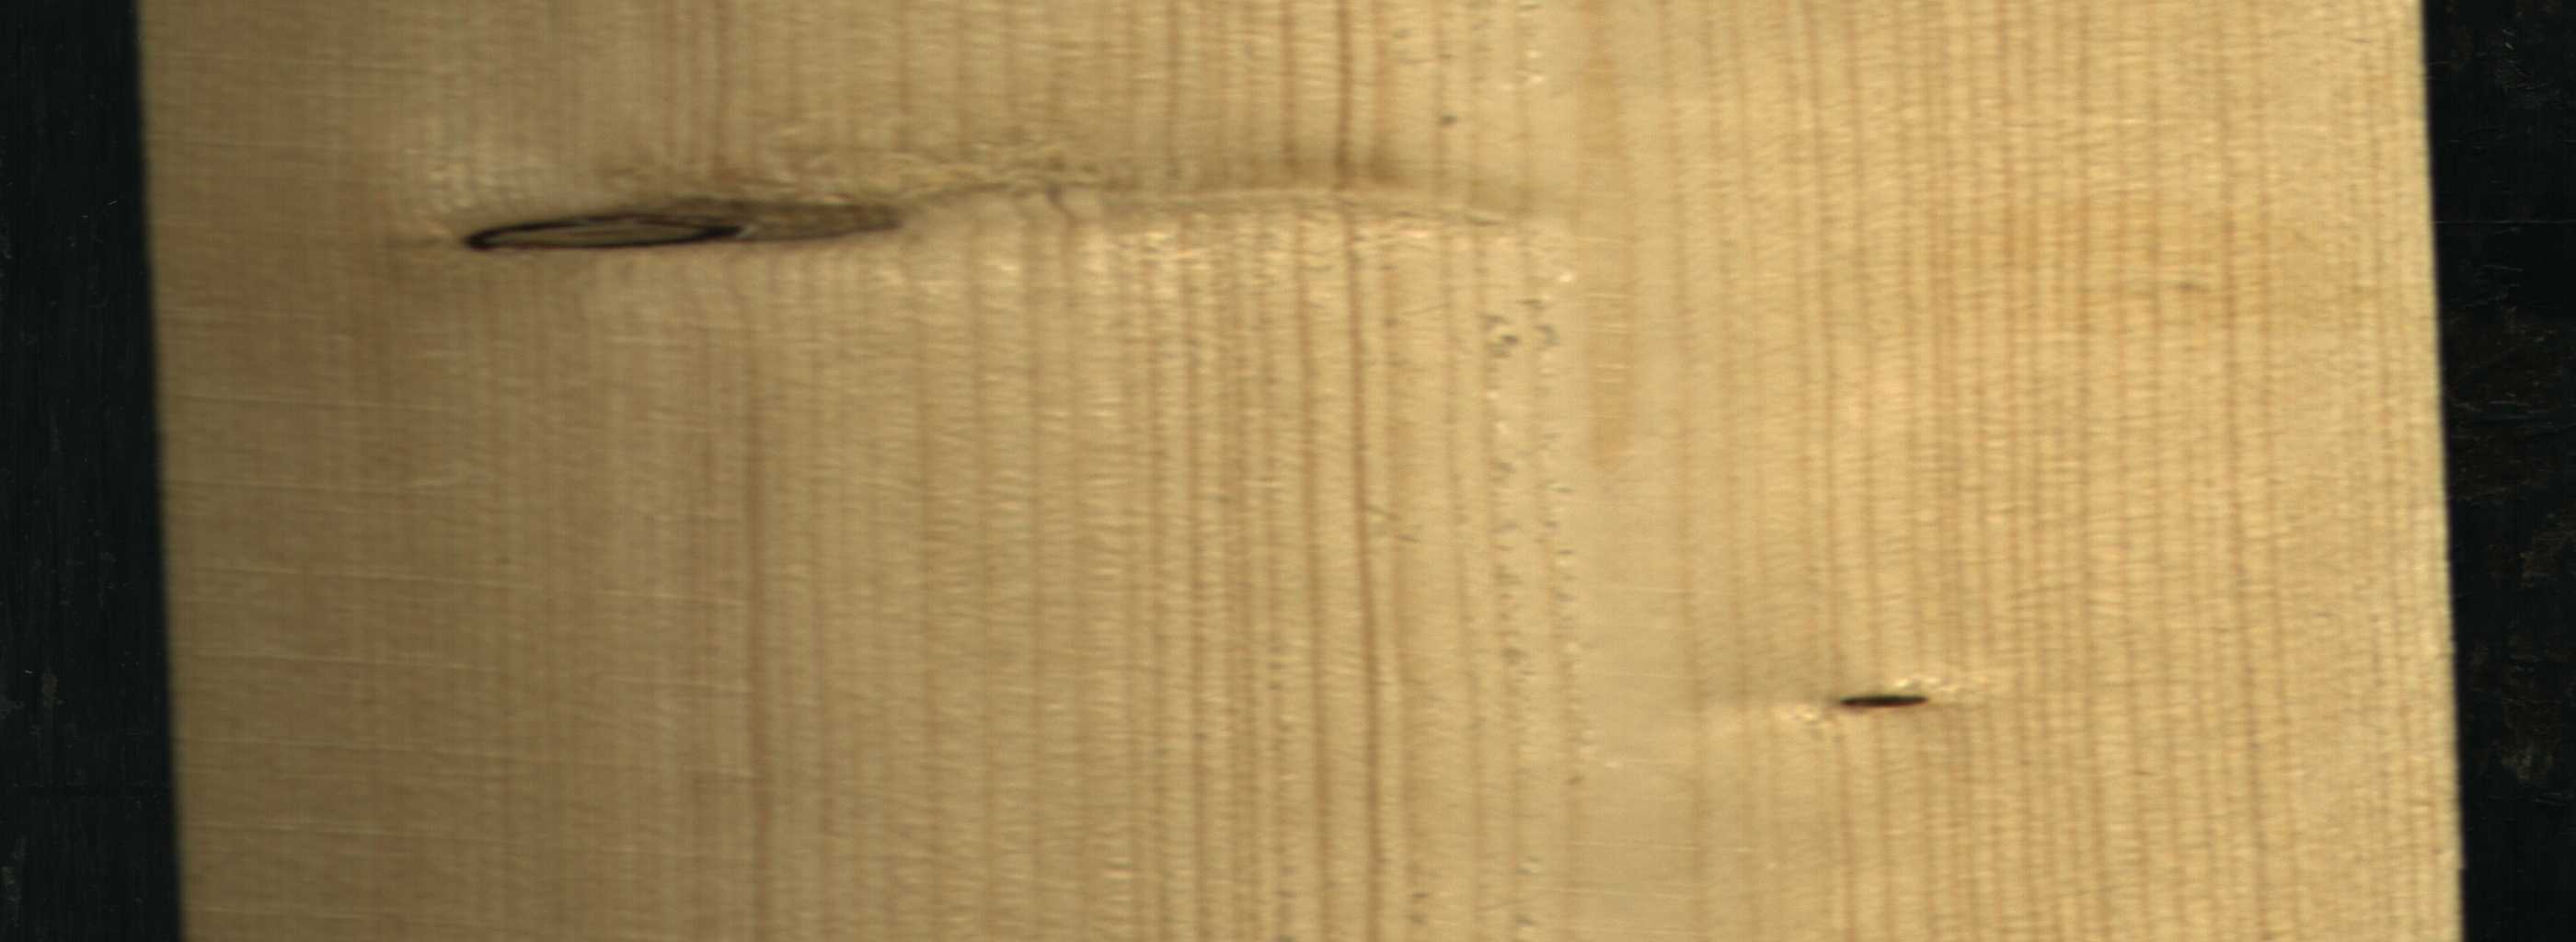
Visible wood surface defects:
Dead_Knot
Dead_Knot